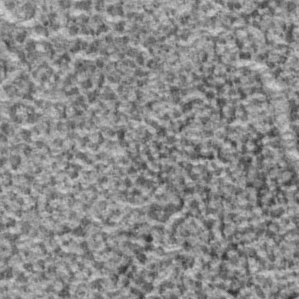
Label: frost